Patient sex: M
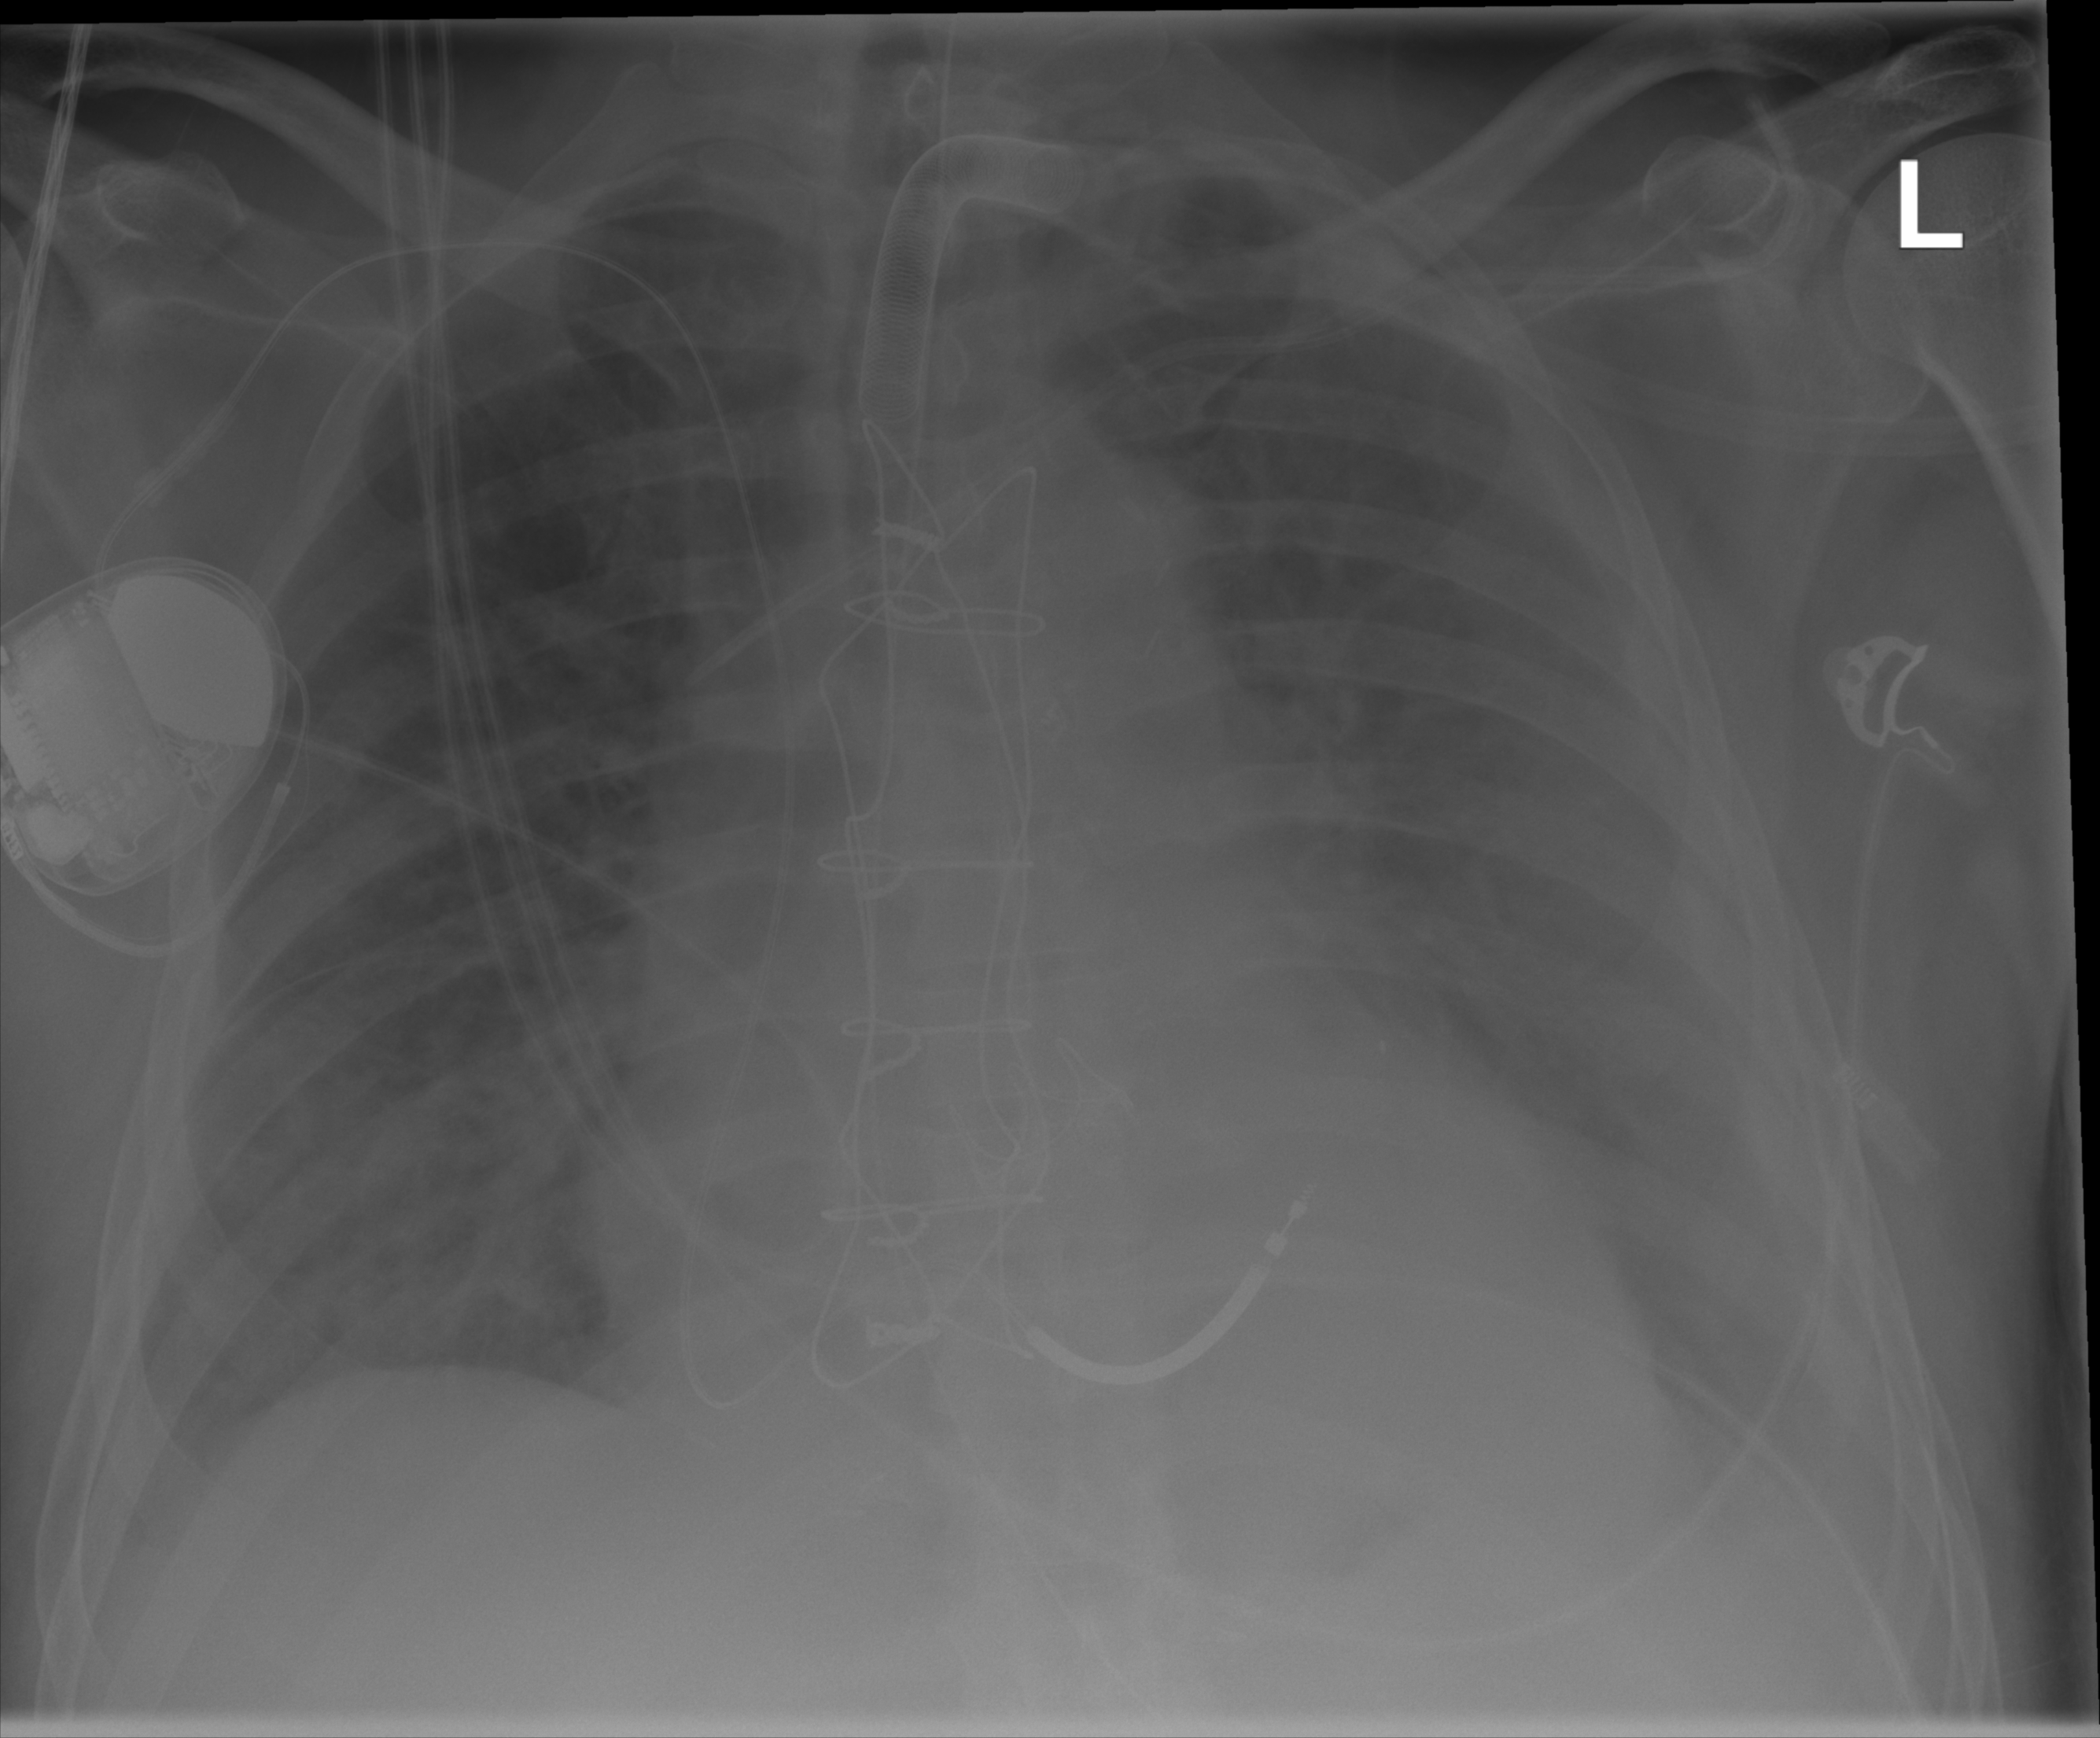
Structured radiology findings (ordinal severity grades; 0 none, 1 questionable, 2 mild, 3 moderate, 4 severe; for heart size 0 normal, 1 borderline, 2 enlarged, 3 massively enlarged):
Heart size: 1
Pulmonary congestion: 2
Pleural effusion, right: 2
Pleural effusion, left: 2
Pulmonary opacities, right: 2
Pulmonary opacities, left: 0
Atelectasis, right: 0
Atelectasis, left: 2